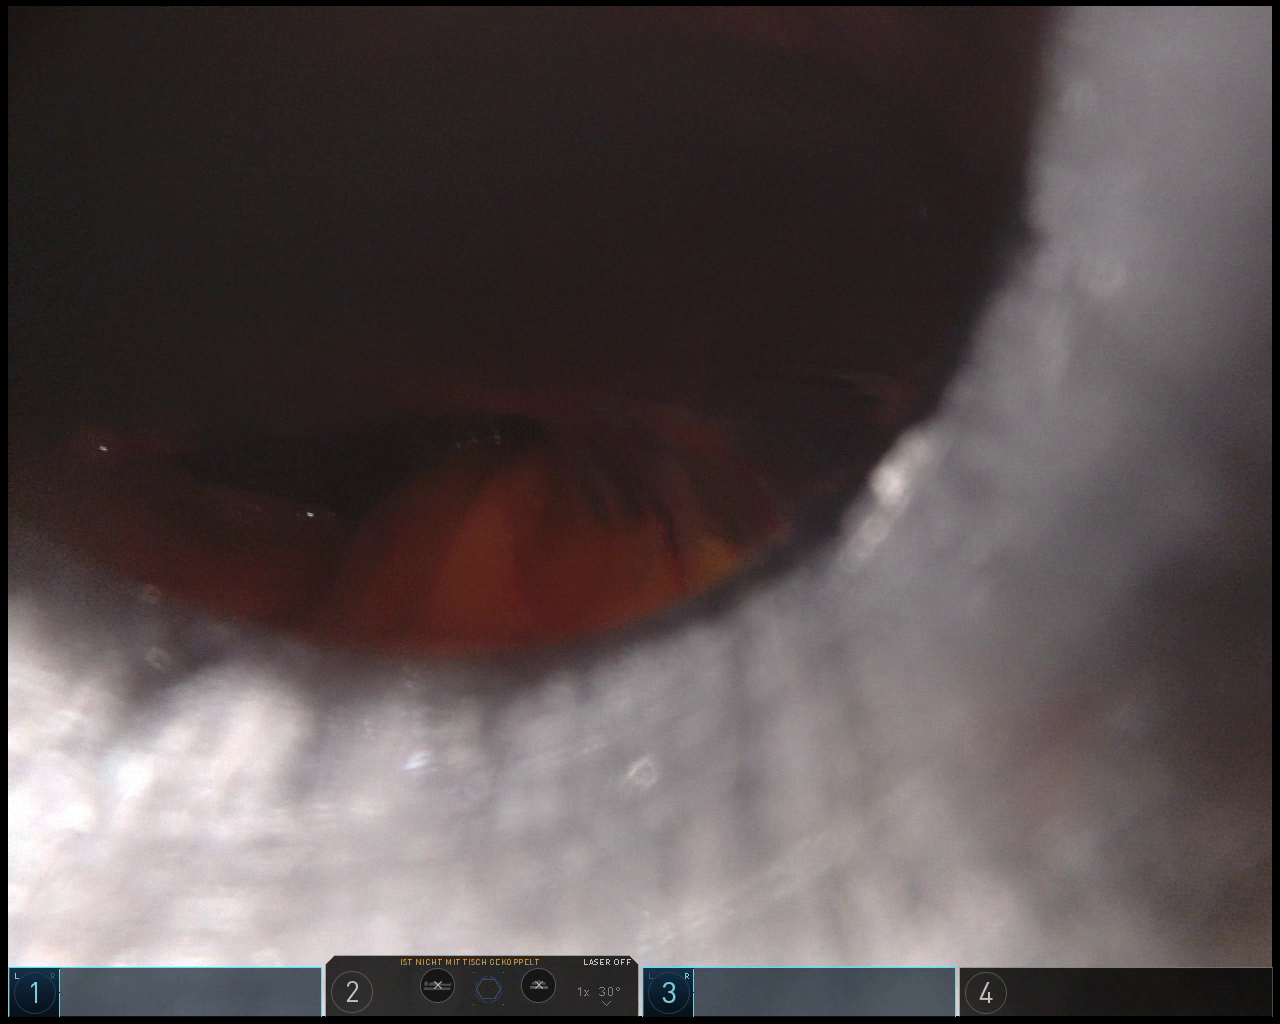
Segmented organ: liver
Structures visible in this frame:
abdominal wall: yes
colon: no
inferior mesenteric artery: no
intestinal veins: no
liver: yes
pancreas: no
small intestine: no
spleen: no
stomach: no
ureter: no
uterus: no
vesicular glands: no